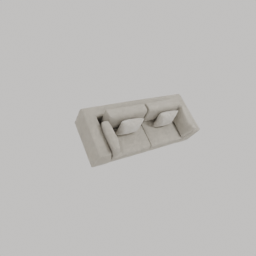
Label: furniture